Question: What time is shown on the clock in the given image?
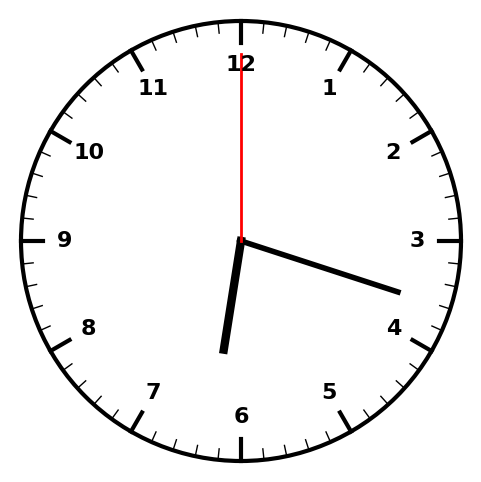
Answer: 06:18:00